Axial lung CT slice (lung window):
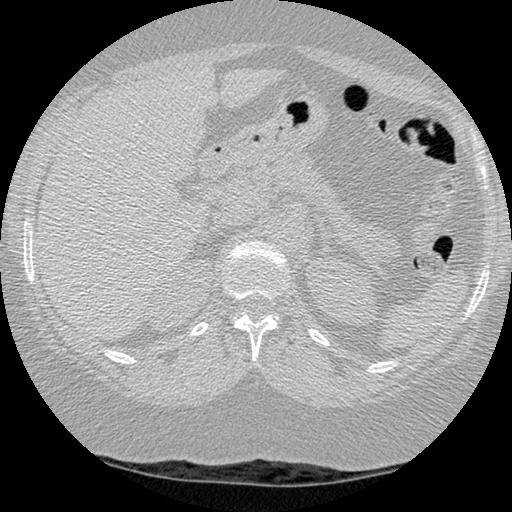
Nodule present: no